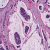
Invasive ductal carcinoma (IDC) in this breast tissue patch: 1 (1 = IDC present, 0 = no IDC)